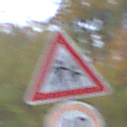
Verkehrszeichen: KinderLinks
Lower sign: Geschwindigkeit40
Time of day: SunriseSunset
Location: Outdoor (Nature)
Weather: PartlyCloudy
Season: Autumn
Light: Natural